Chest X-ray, AP view. Patient: 38 years old, sex M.
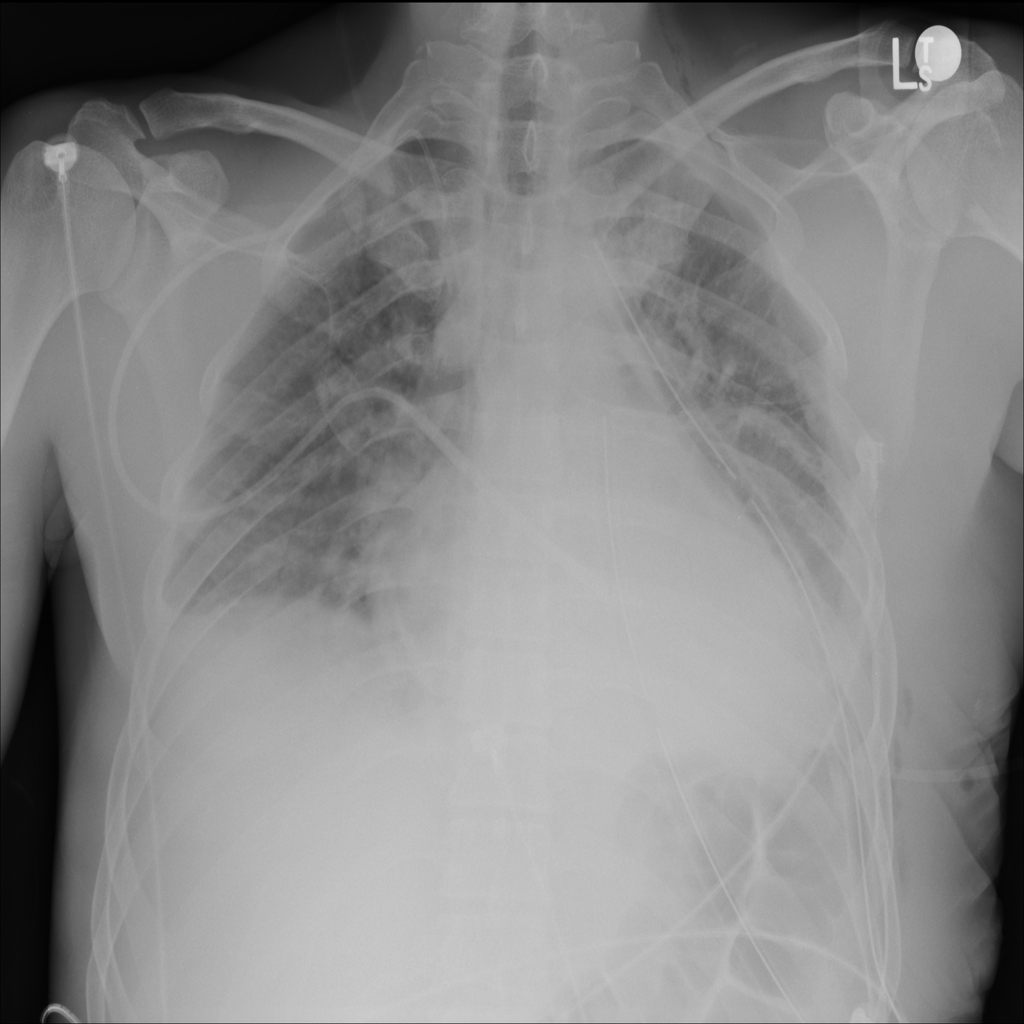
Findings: Consolidation, Emphysema, Infiltration